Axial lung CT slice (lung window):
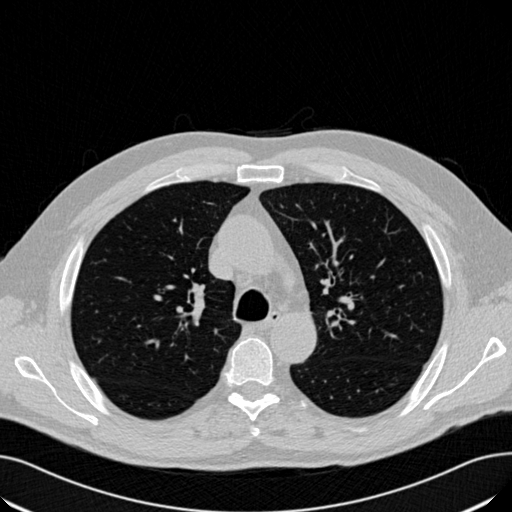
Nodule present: no